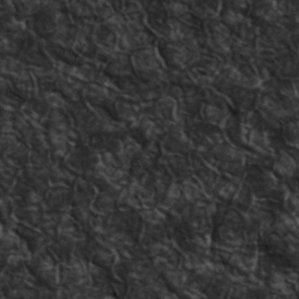
Label: non_frost